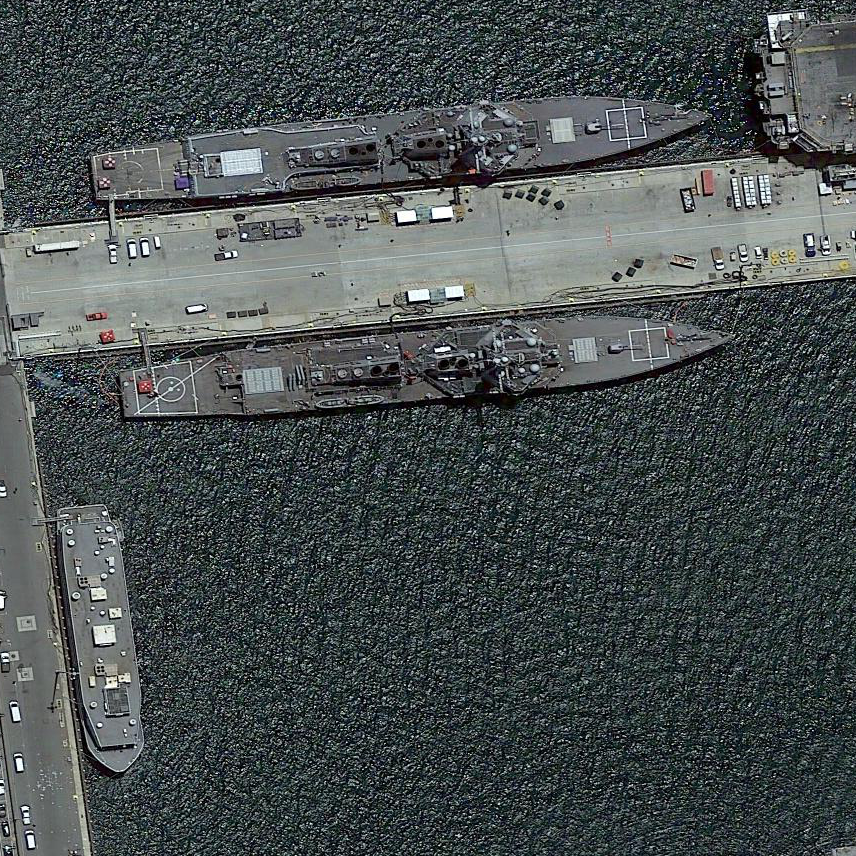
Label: destroyer